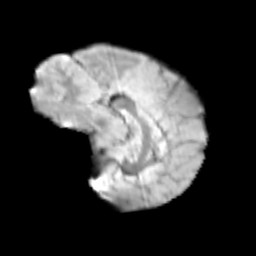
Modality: T2w
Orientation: sagittal
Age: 9
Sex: male
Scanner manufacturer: siemens
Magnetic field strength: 3 T
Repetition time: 3.8 s
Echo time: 0.07 s